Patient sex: M
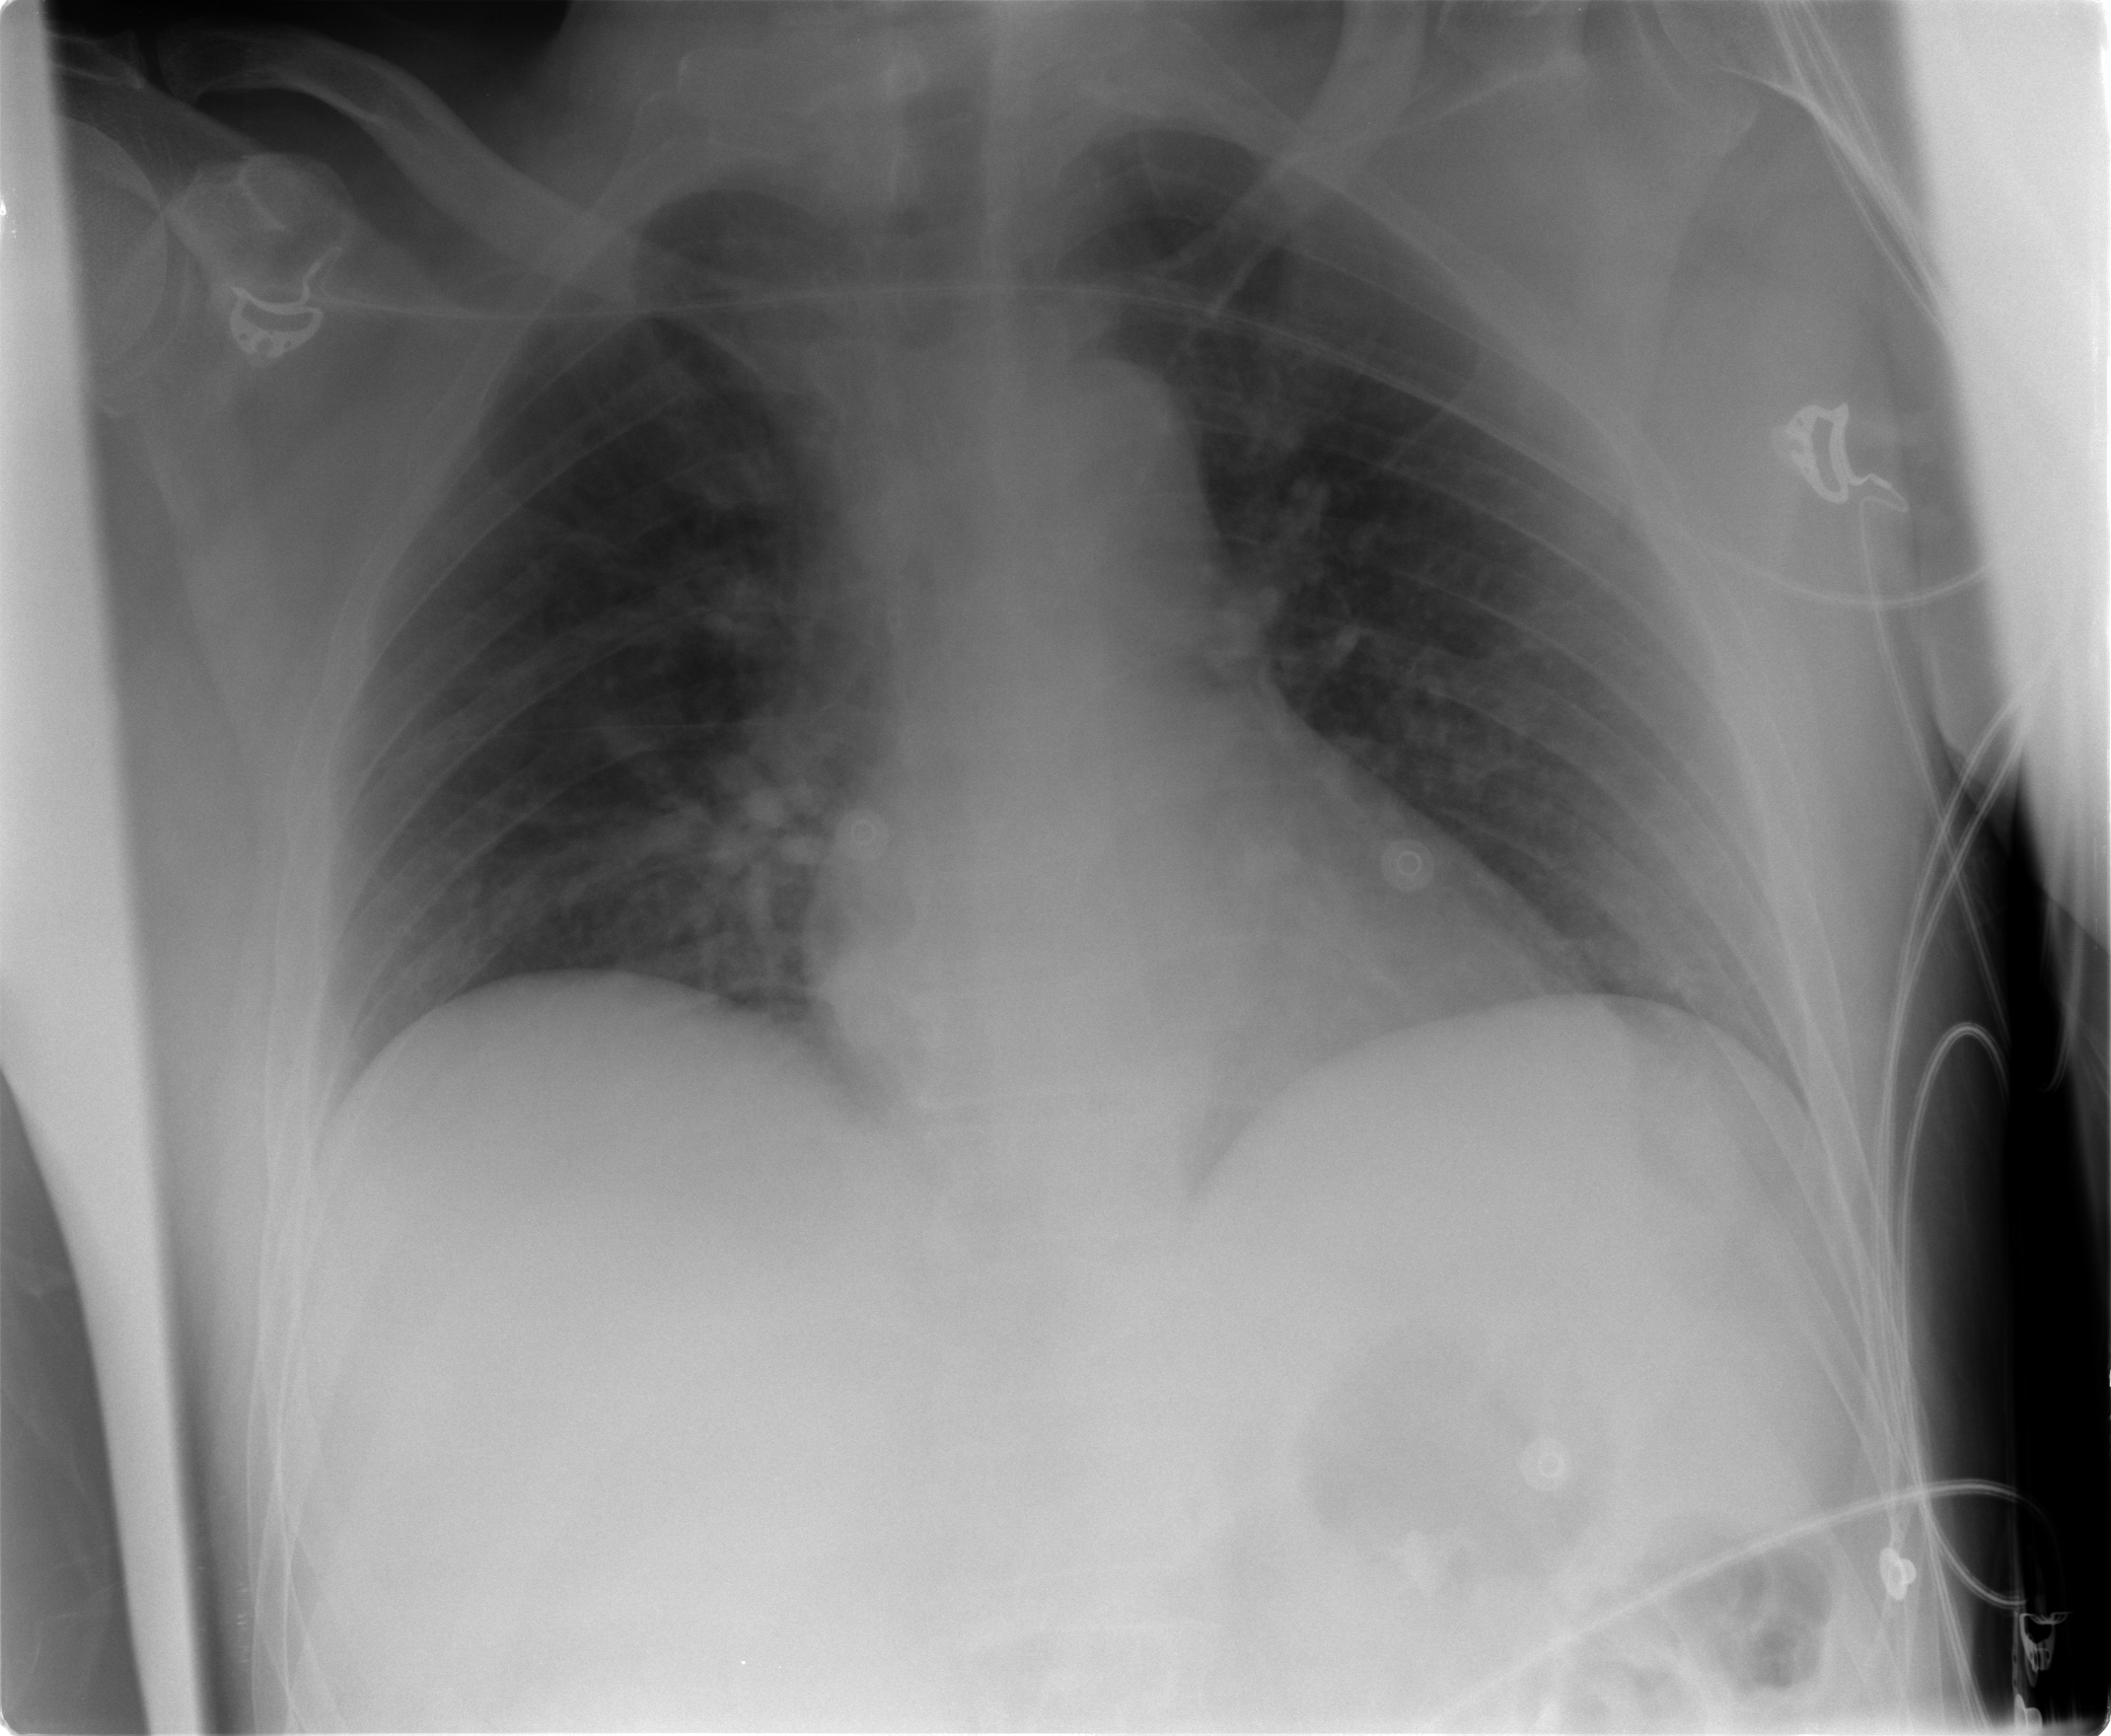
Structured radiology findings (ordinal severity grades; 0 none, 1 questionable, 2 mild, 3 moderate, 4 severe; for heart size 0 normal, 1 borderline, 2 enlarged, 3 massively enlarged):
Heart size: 1
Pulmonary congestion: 1
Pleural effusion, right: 0
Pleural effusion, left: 0
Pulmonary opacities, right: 0
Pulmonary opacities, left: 0
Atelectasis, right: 0
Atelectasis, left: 0